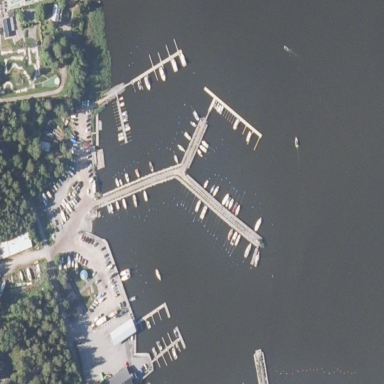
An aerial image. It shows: Marina with sanitary dump station available.